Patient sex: M
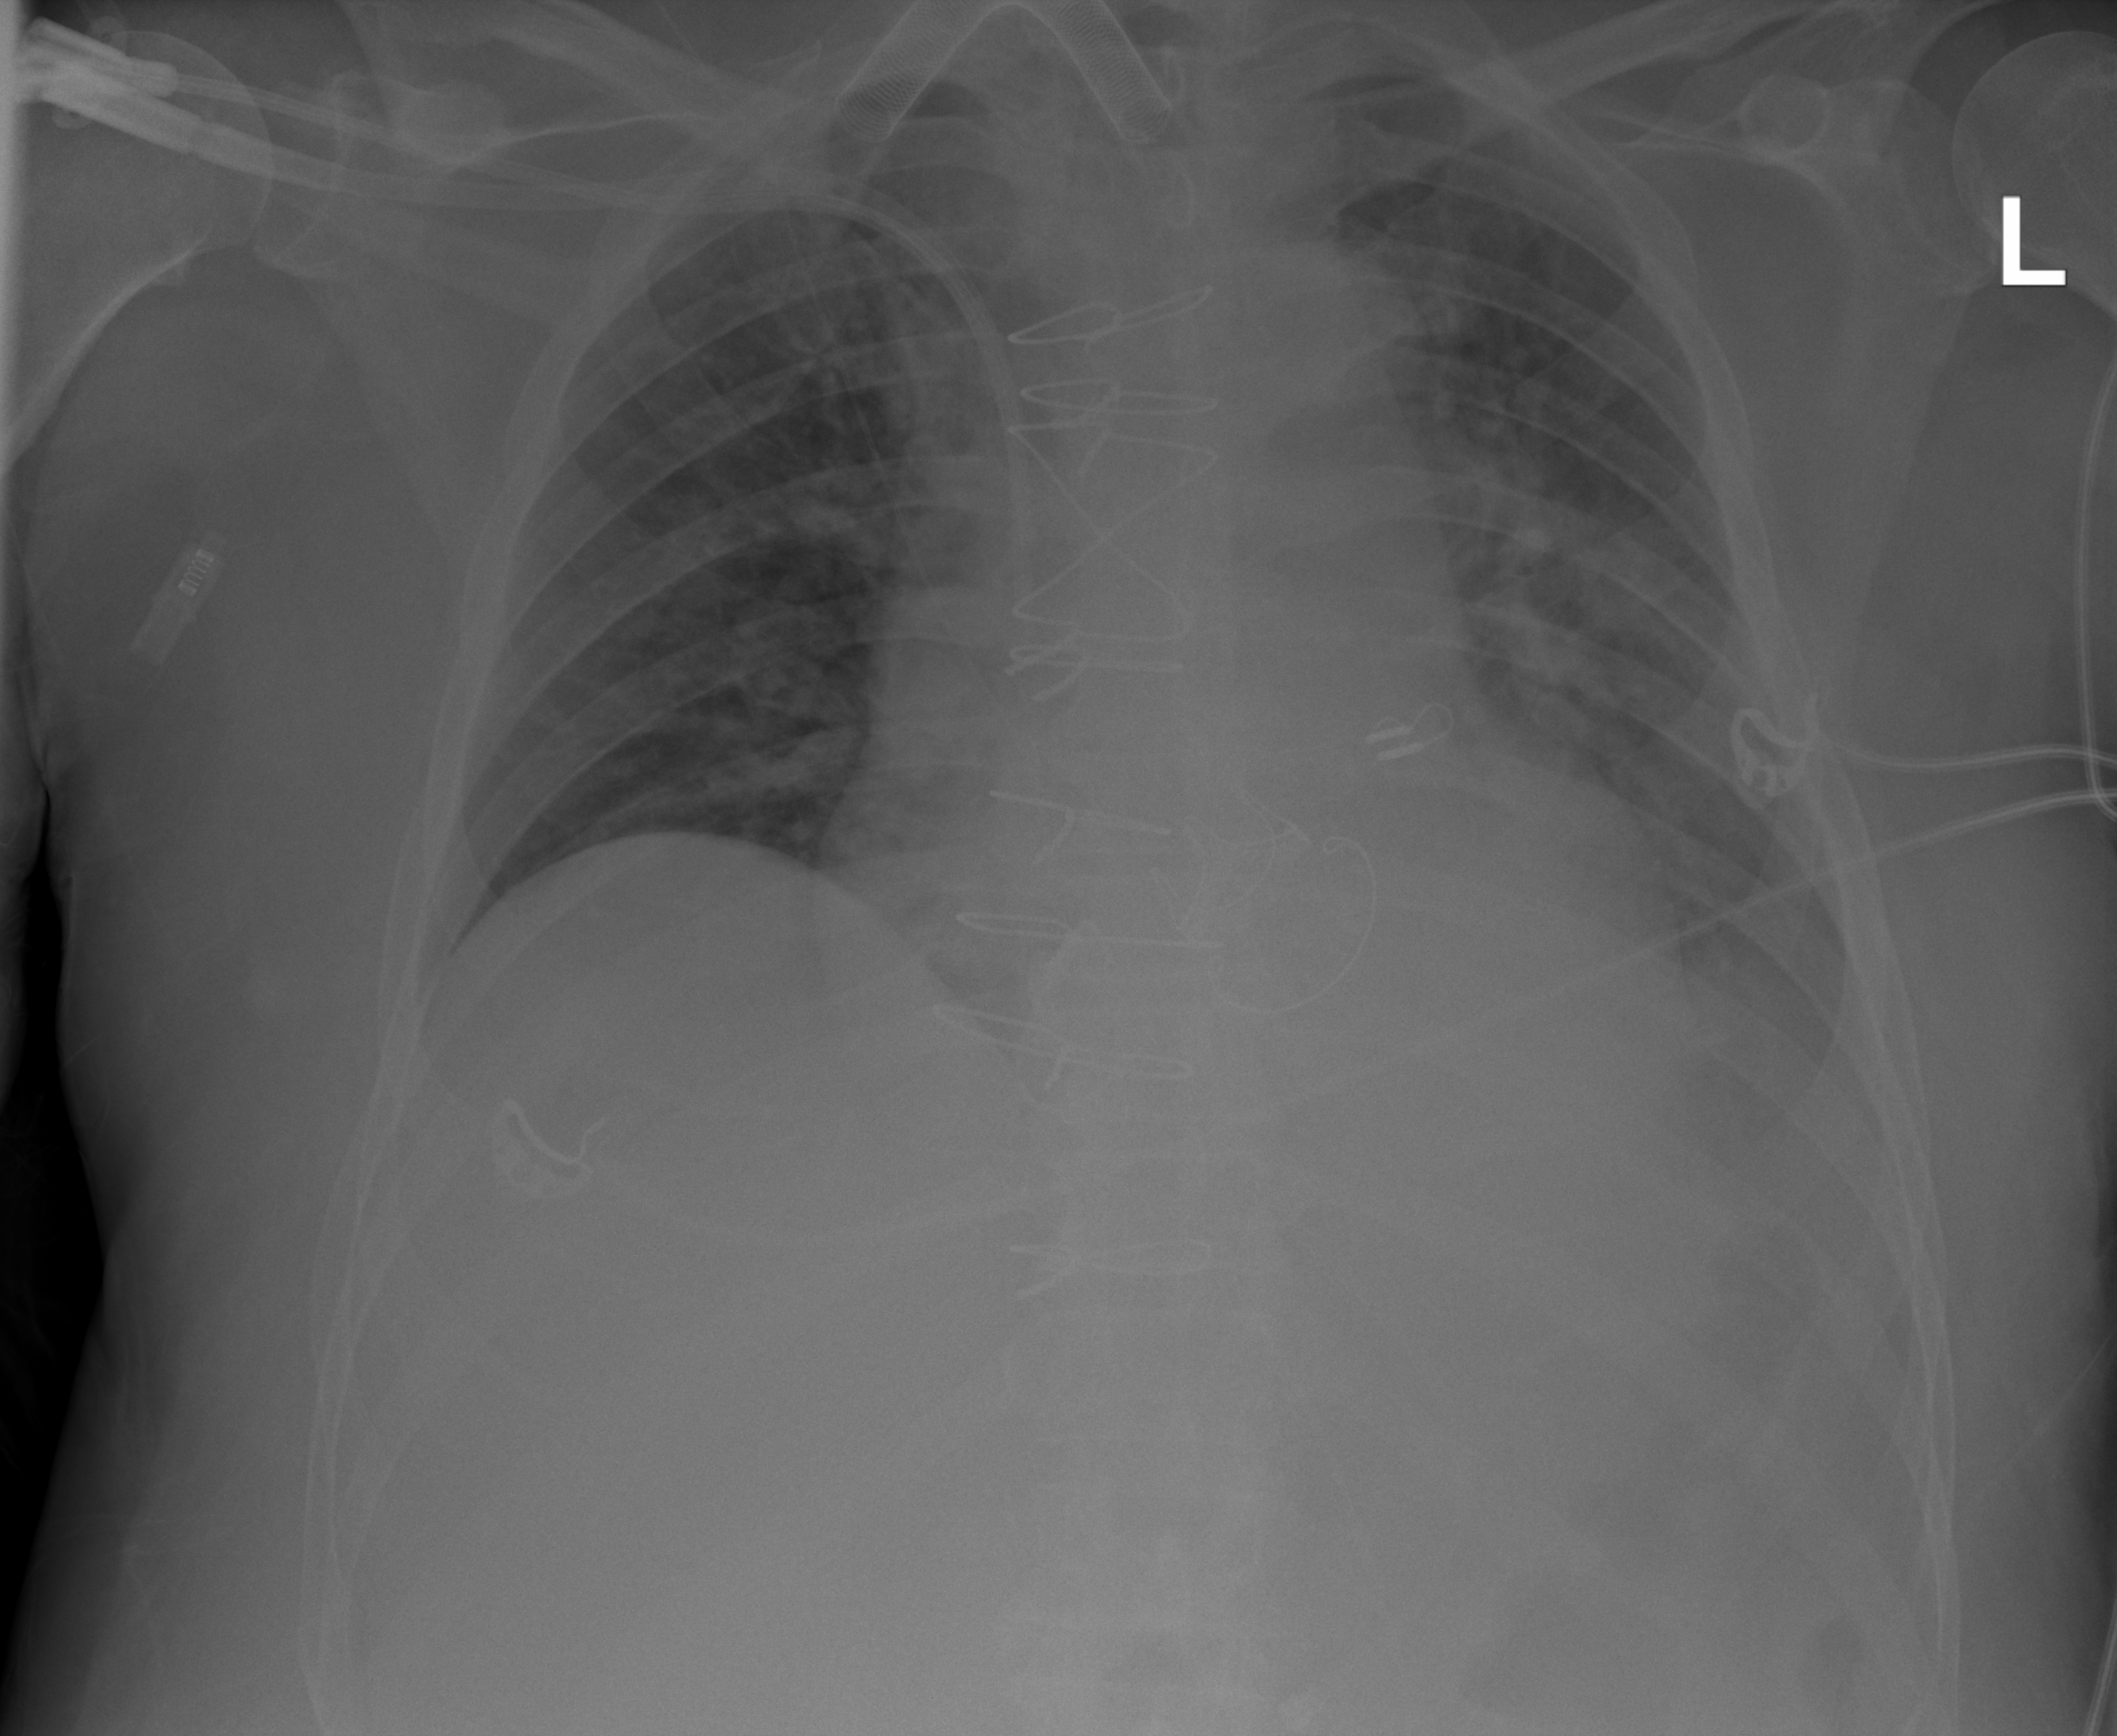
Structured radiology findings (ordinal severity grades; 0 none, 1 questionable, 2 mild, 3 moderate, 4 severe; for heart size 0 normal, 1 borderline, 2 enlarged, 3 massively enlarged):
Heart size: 2
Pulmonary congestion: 3
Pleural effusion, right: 0
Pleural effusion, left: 2
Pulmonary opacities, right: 2
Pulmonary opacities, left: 3
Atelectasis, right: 2
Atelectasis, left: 2